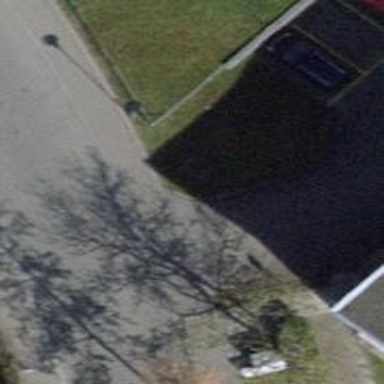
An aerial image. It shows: Asphalt sidewalk.